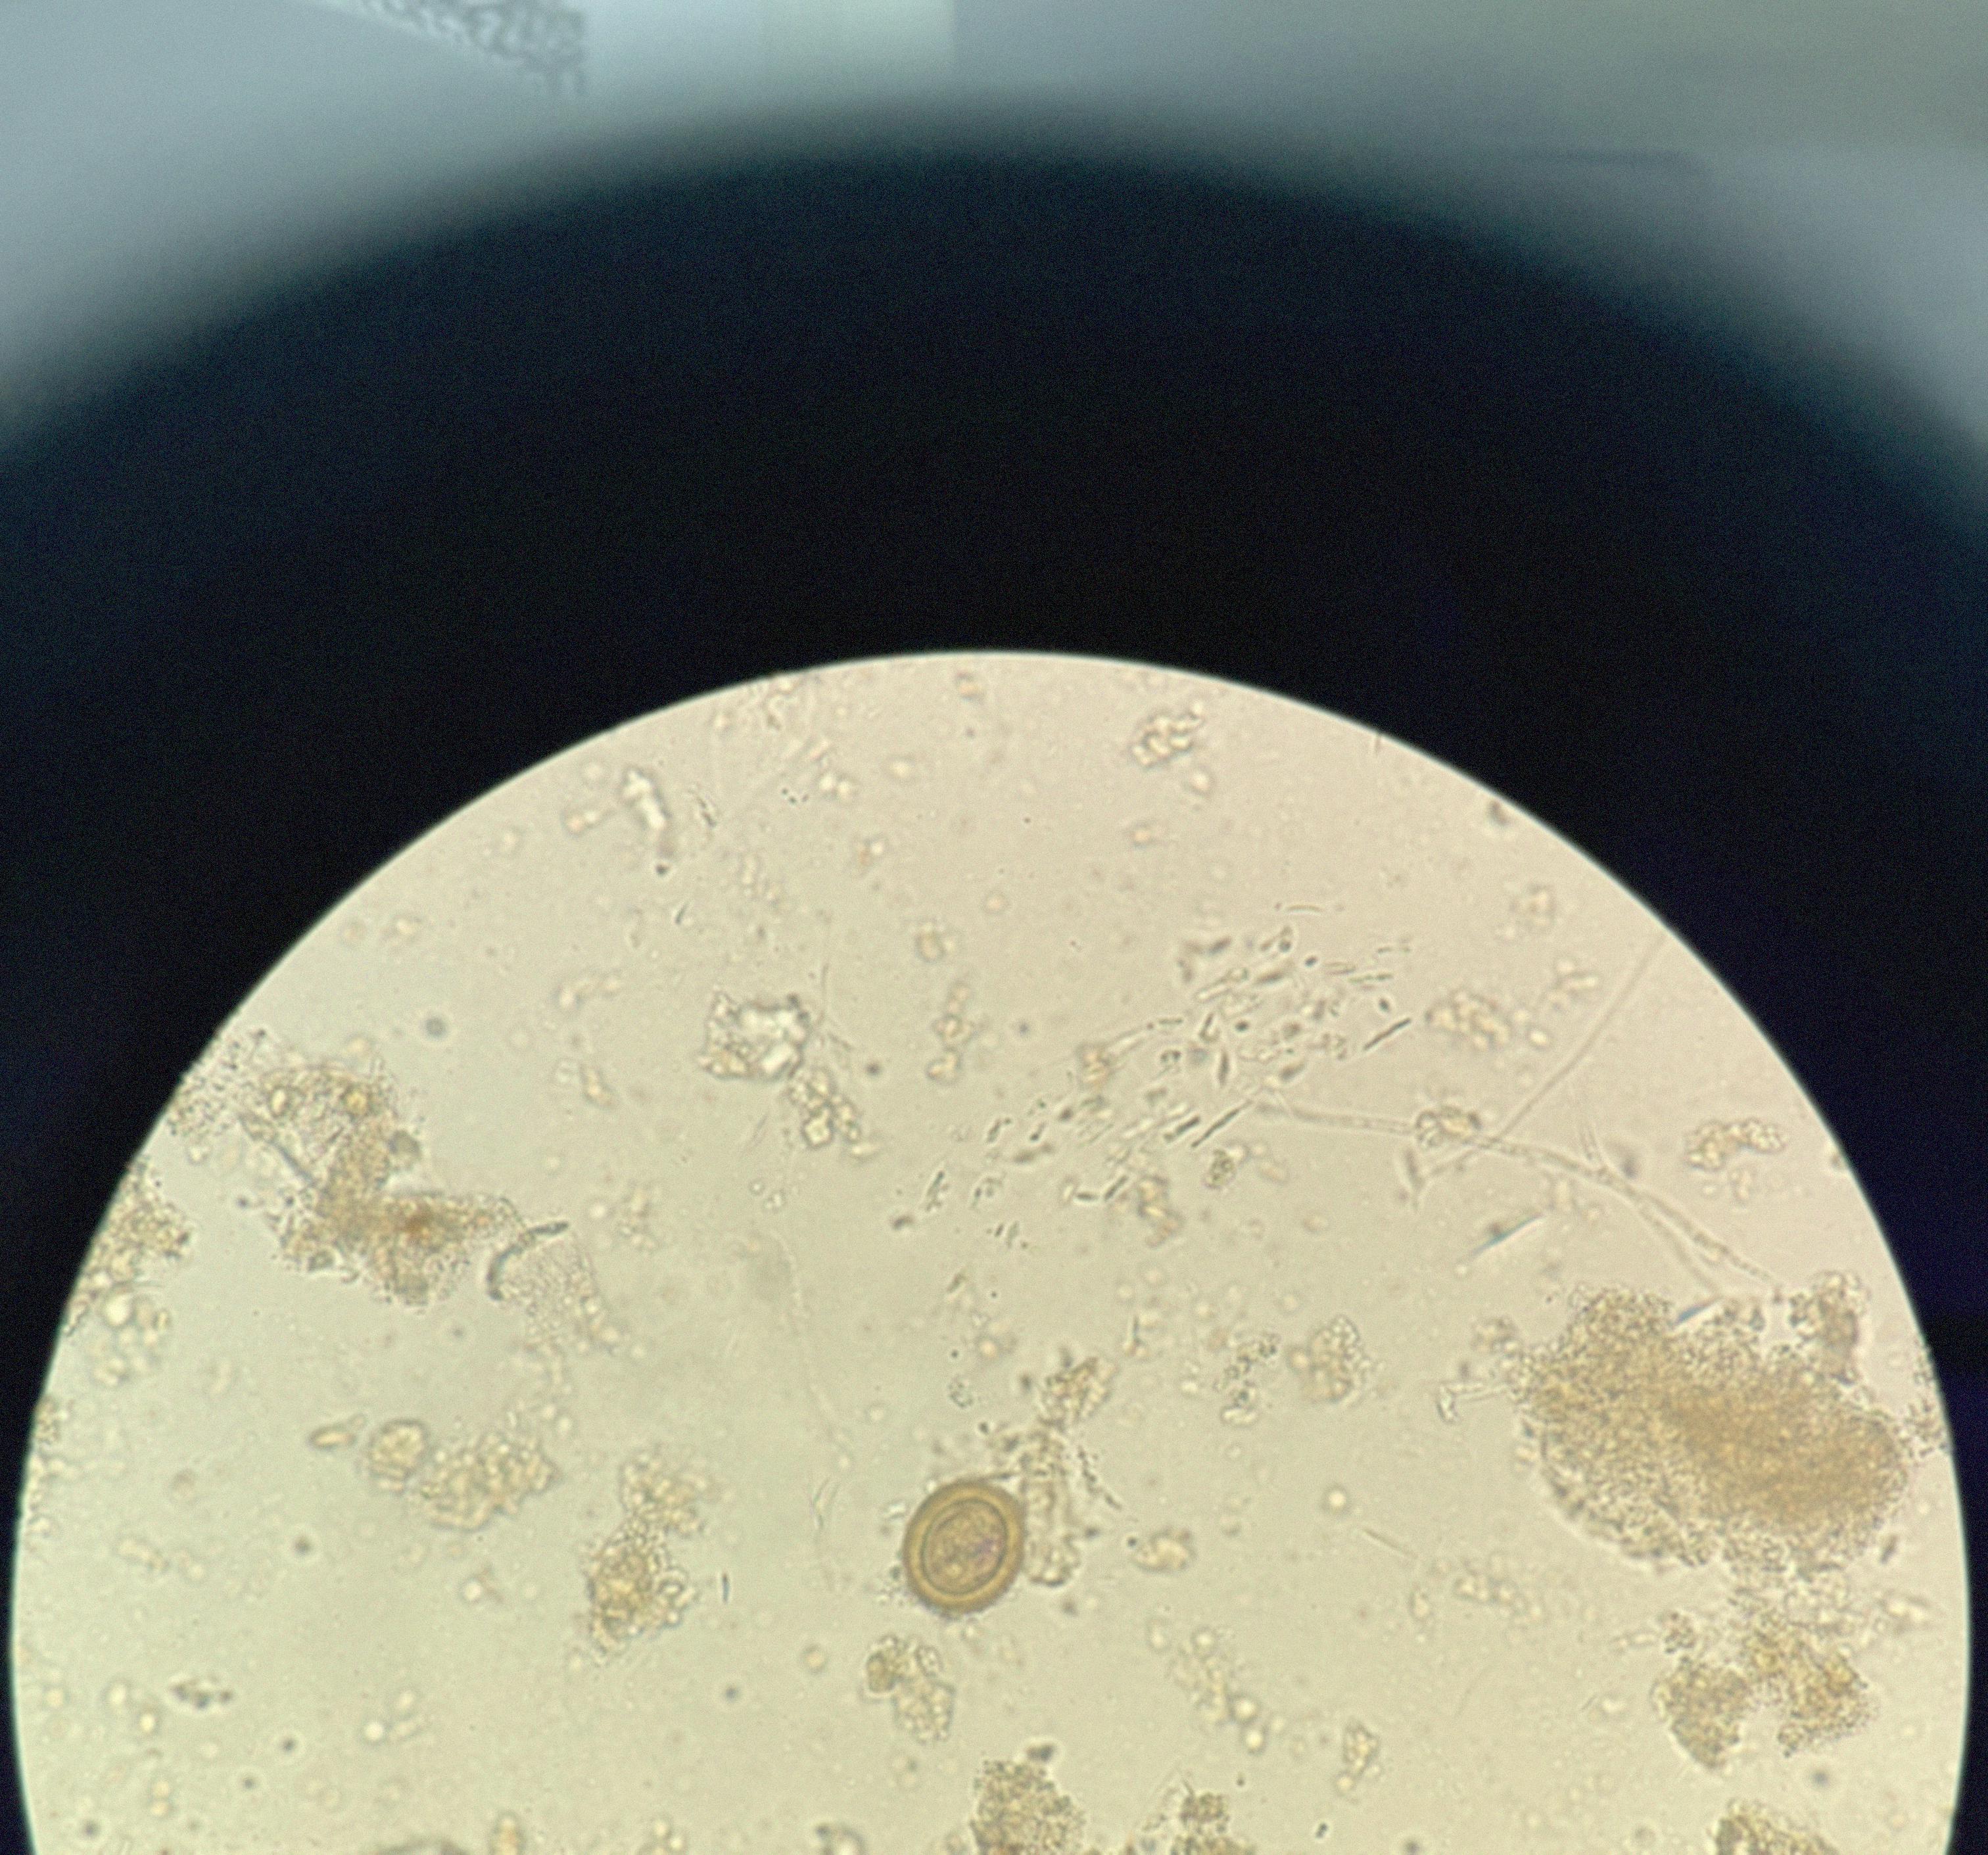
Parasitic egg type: Taenia spp. egg